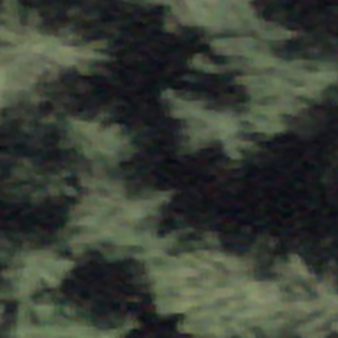
Label: other